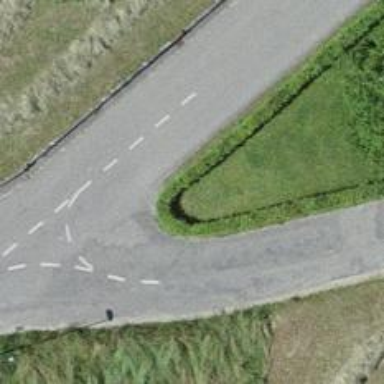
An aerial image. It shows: Hedge acting as barrier.